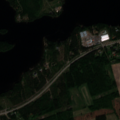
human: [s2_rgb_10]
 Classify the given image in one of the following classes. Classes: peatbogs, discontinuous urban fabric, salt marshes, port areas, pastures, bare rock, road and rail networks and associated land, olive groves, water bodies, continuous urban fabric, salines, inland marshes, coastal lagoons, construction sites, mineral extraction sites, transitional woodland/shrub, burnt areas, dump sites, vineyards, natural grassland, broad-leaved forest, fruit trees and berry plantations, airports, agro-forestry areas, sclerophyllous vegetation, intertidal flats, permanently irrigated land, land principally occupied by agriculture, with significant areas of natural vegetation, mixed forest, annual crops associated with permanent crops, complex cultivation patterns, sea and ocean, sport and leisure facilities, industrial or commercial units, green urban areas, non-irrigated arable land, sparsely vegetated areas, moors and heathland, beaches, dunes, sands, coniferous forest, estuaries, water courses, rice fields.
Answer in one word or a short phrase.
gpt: discontinuous urban fabric, broad-leaved forest, coniferous forest, mixed forest, water bodies